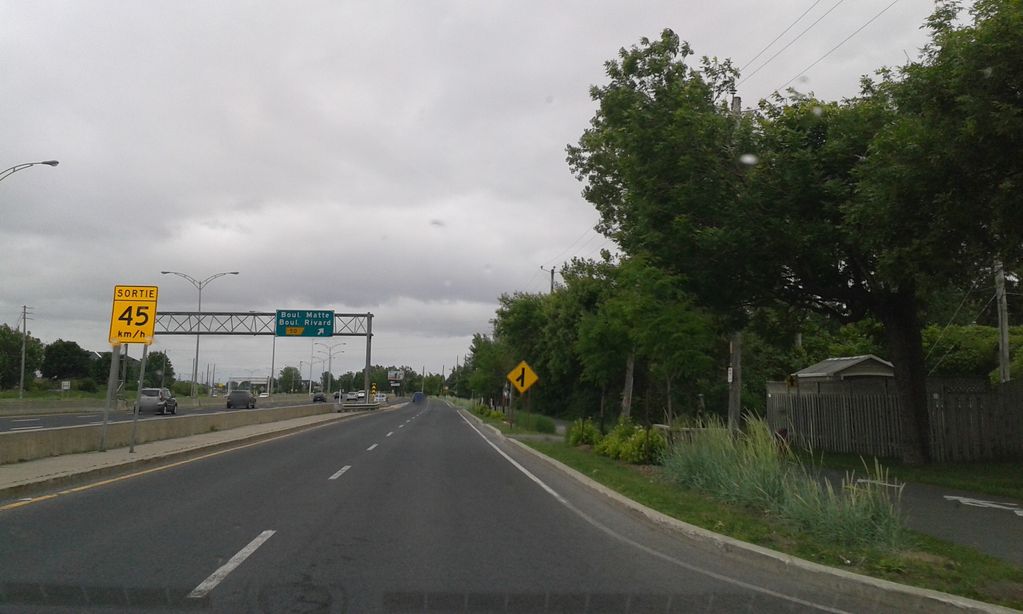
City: montreal